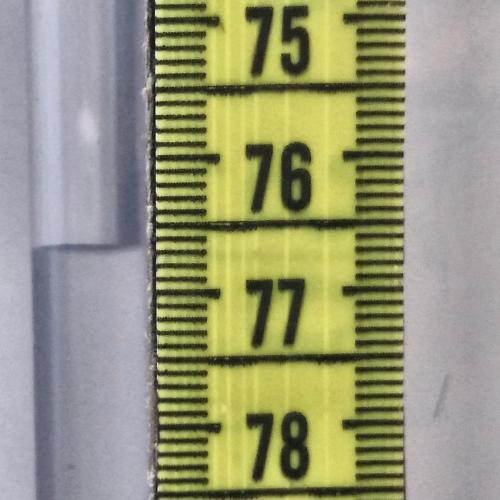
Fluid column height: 76.6 cm